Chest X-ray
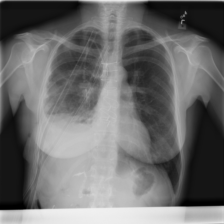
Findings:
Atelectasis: positive
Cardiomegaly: negative
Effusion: negative
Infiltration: negative
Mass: negative
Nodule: negative
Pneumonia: negative
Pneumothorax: negative
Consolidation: positive
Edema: negative
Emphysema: negative
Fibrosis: negative
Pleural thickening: negative
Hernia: negative